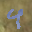
Label: 4